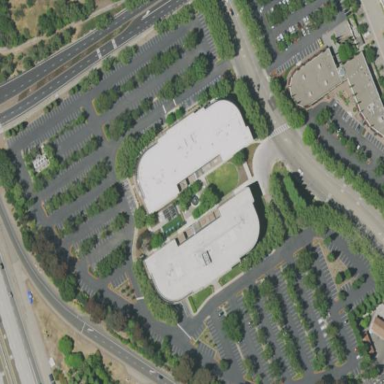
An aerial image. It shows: Office building.